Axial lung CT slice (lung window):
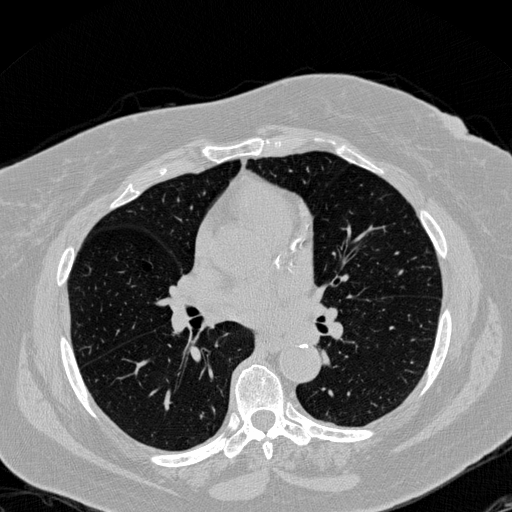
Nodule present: no